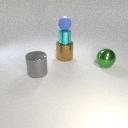
large gray metal cylinder to the left of large green metal sphere